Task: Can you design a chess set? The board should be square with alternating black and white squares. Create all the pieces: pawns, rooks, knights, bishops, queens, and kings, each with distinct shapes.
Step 3977:
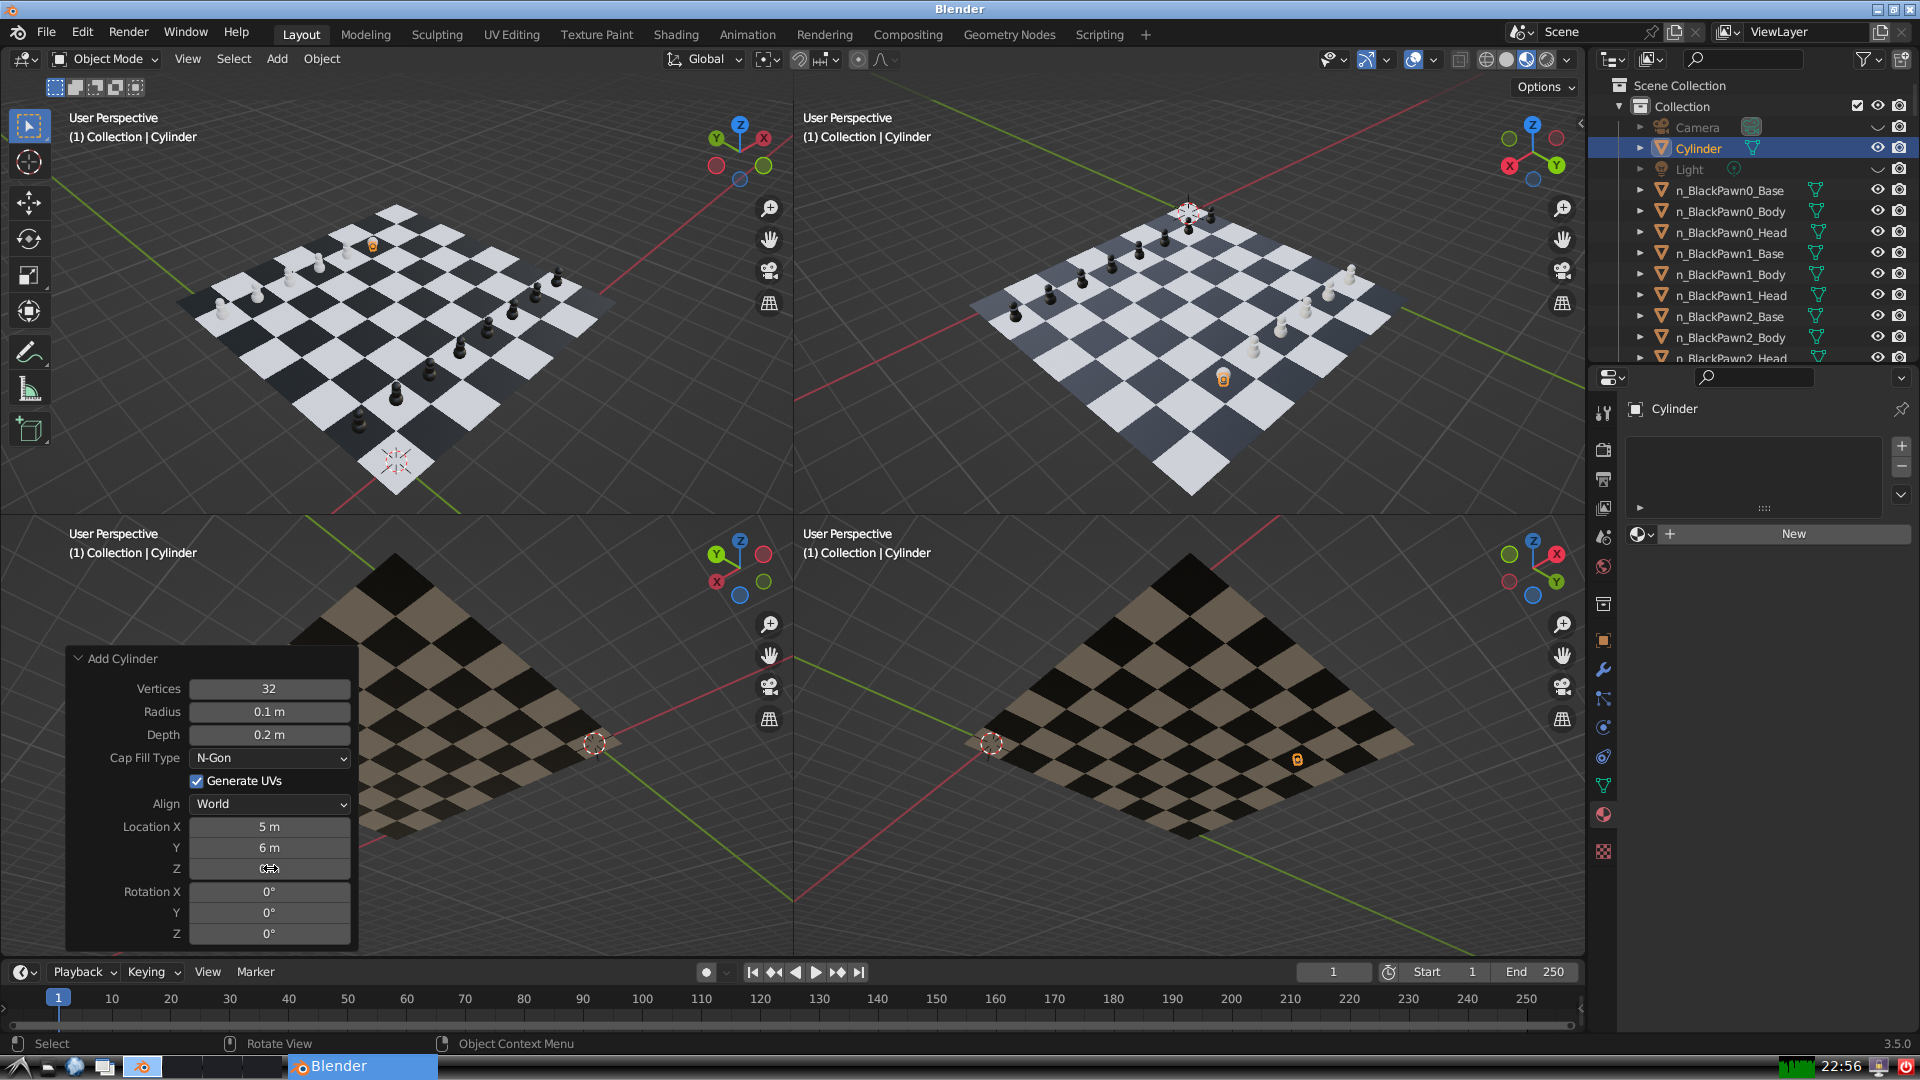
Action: click: no